【题型】选择题　【知识点】平面几何　【难度】easy
为测量$A$，$B$两地之间的距离，甲同学选定了与$A$，$B$不共线的$C$处，构成$\triangle ABC$，以下是测量数据的不同方案：①测量$\angle A$，$|AC|$，$|BC|$；②测量$\angle A$，$\angle B$，$|BC|$；③测量$\angle C$，$|AC|$，$|BC|$；④测量$\angle A$，$\angle B$，$\angle C$。要求甲同学选择的方案能唯一确定$A$，$B$两地之间的距离，这样方案的个数有（ ）

A. 1个 \quad B. 2个 \quad C. 3个 \quad D. 4个
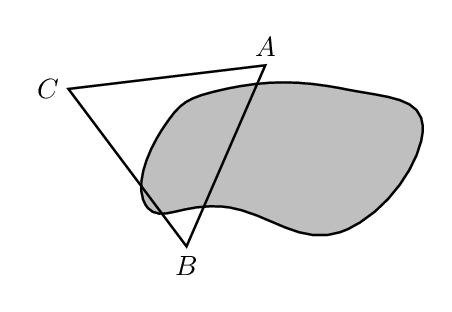
【解答】
【答案】$\boldsymbol{B}$

【分析】根据正弦定理、余弦定理分析三角形解的个数。

【详解】选择方案①，由正弦定理得$\frac{BC}{\sin A} = \frac{AC}{\sin B}$，$\sin B = \frac{AC \sin A}{BC}$，$B$角可能有两解，从而$|AB|$不一定能唯一确定；

选择方案②，$\angle A$，$\angle B$确定后$\angle C$是确定的，由正弦定理可得$|AB|$是唯一的；

选择方案③，直接由余弦定理求解，$|AB|$是唯一的；

选择方案④，三角形只有三个角的大小，没法求得边长，不唯一，

因此可选择方案有②和③两个。

故选：$\boldsymbol{B}$。